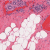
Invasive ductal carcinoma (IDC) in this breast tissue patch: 0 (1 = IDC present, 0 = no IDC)